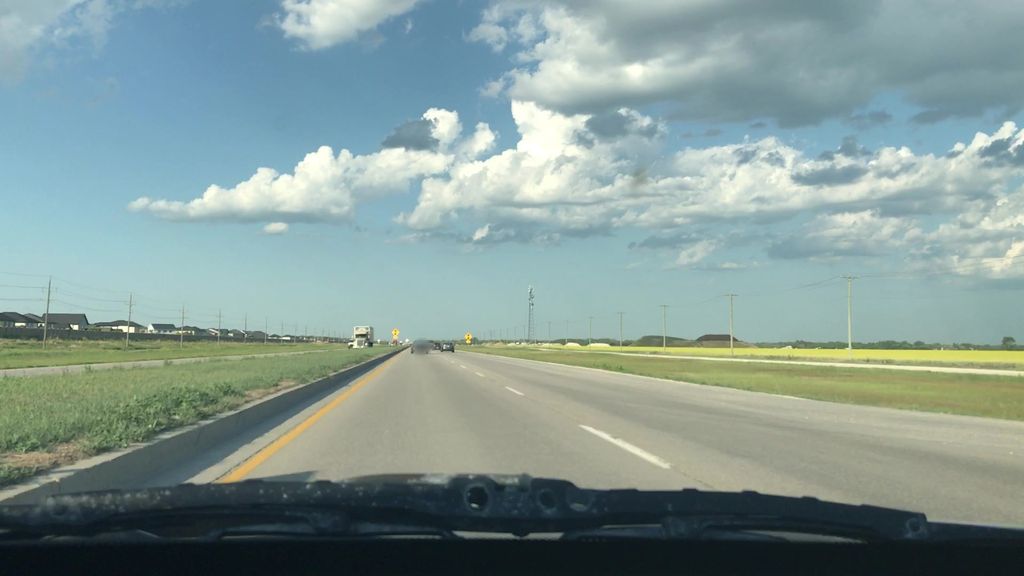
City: winnipeg